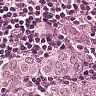
Metastatic tissue present: yes